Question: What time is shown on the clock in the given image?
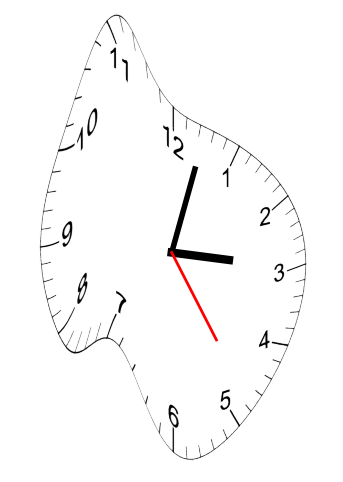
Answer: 03:02:24